Question: I have a Visual Studio Installer Project that I'm making in Visual Studio 2010 and am unable to figure out how to remove the "Welcome to the [Product Name] Setup Wizard" text from the wizard's dialog boxes.
For example: How do I remove the text "Welcome to the Setup1 Setup Wizard" from the screenshot below?

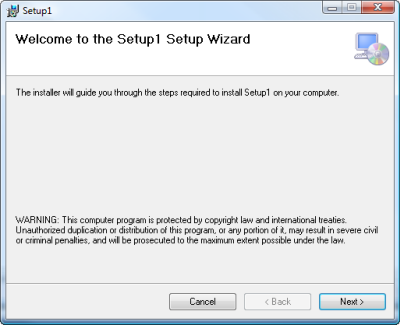
Answer: This is not supported by Visual Studio setup projects.
A solution would be to edit the MSI with Orca to modify the control text, but you would have to do it after each build. So you can either leave it this way or use another setup authoring tool which allows you to customize your installation dialogs.